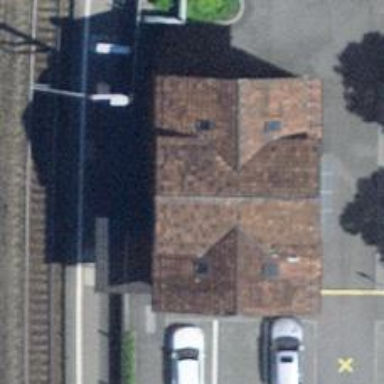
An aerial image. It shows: Railway halt station for public transport.